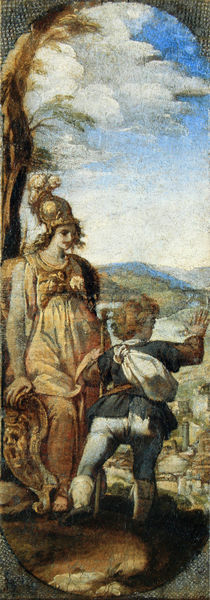
Titel: Pallas Athene zeigt Taddeo die Aussicht auf Rom
Künstler: Federico Zuccari
Standort: Rom
Institution: Galleria Nazionale d'Arte Antica (Palazzo Barberini)
Schlagwörter: baum, berg, blau, hand, himmel, schatten, wasser, wolken, fluss, landschaft, finger, frau, kleid, licht, wolke, hochformat, arm, falten, horizont, hügel, gewand, kind, stock, federbusch, aussicht, berge, hügellandschaft, rundbogen, faltenwurf, schild, knabe, helm, göttin, wanderer, athene, wanderung, goldenes kleid, junke